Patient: sex M, age 55
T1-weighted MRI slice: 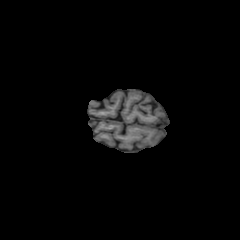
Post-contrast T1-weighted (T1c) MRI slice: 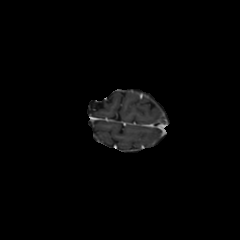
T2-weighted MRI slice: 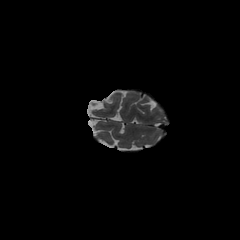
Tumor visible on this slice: no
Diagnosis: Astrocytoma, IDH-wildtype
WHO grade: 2